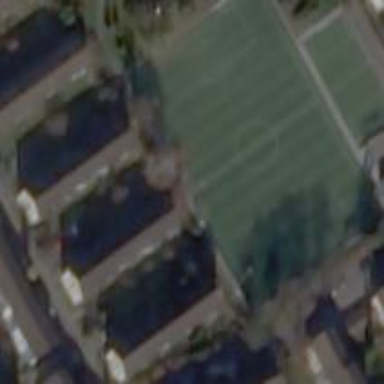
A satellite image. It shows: Artificial turf soccer pitch for leisure land.